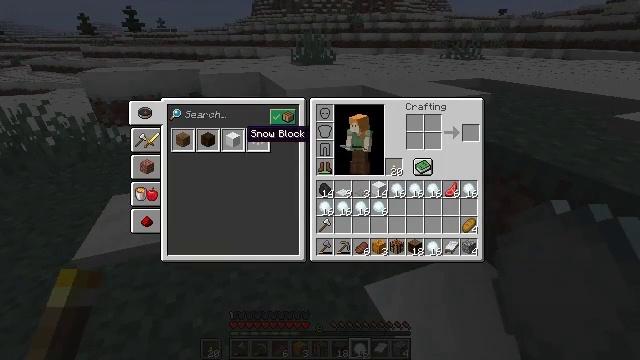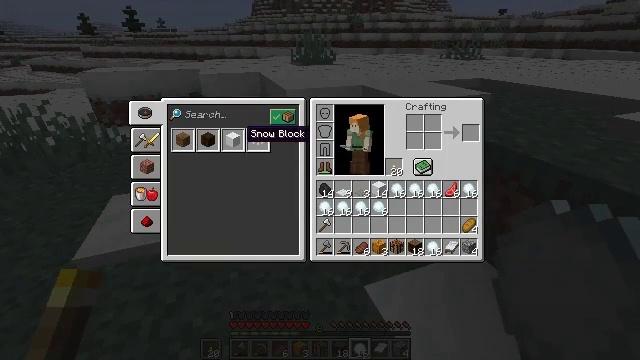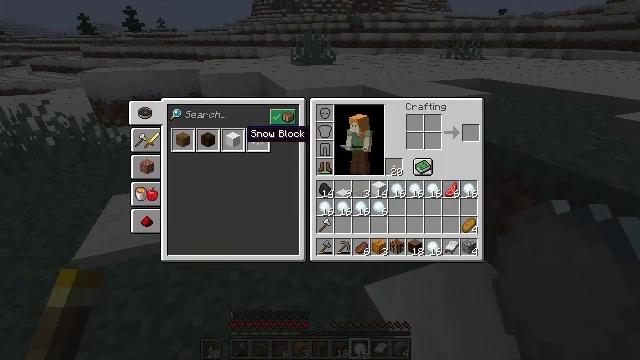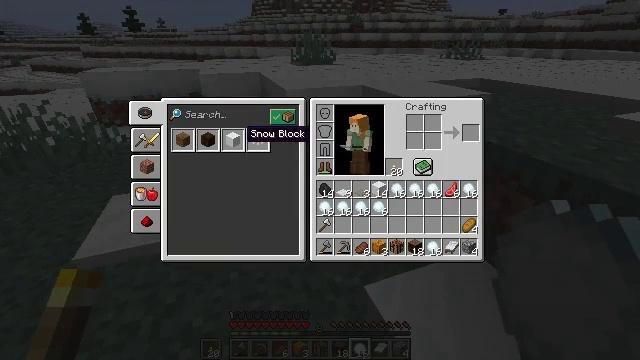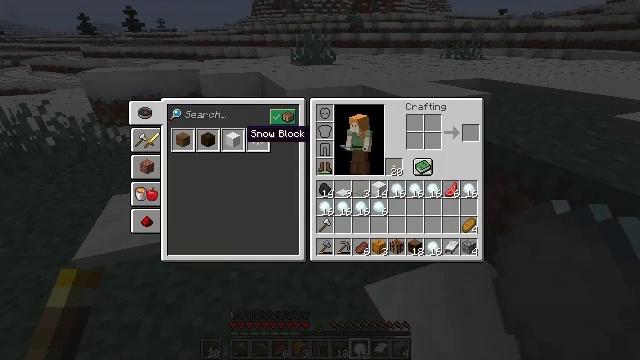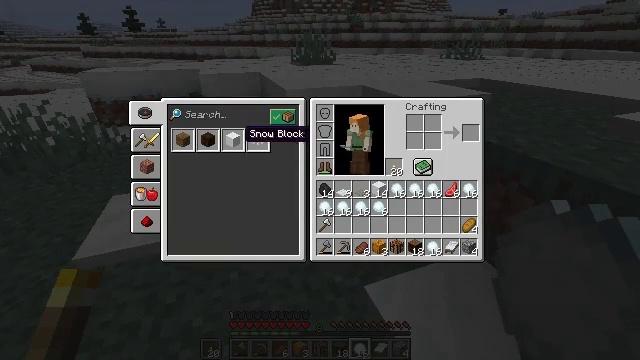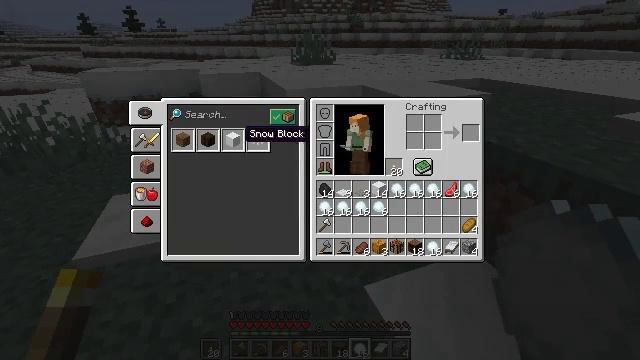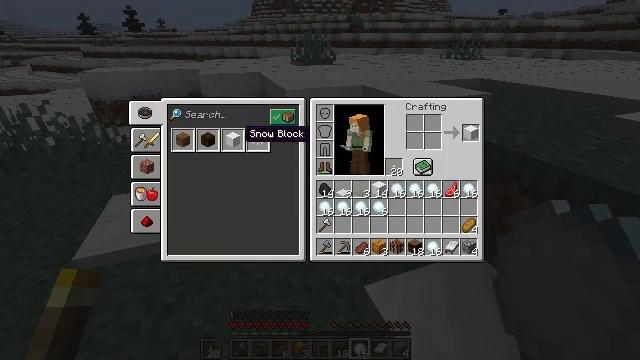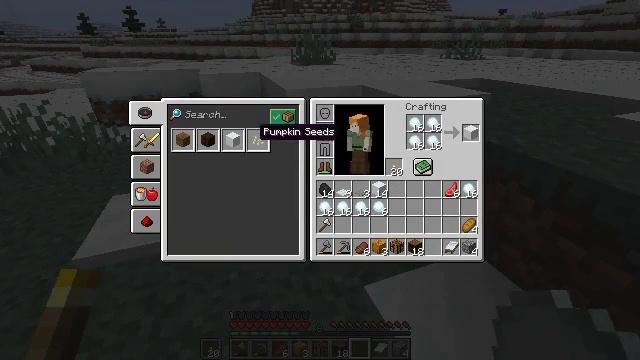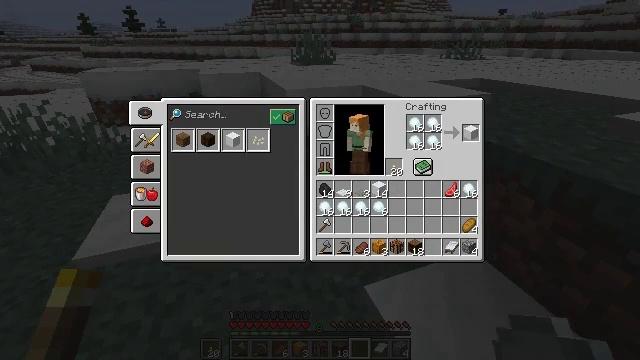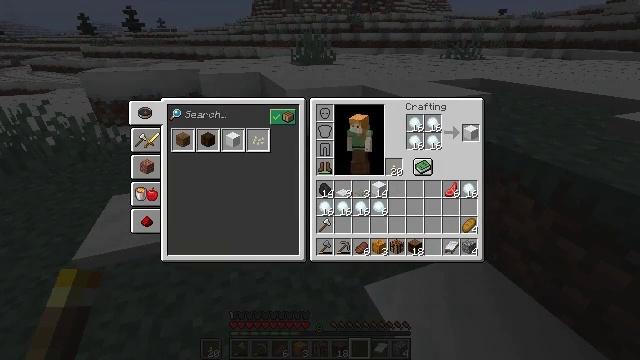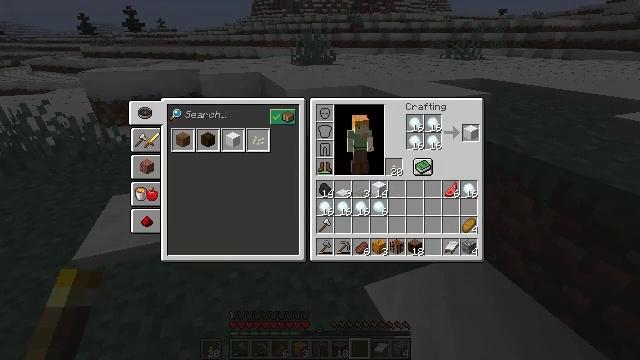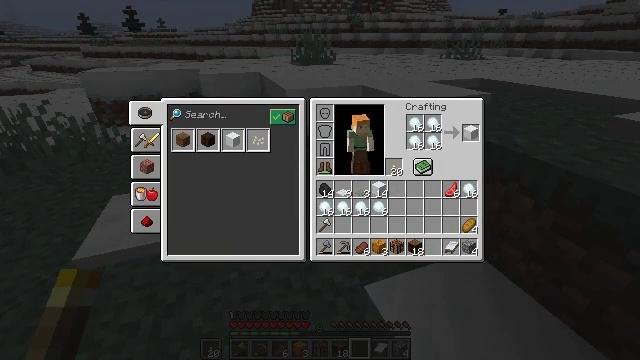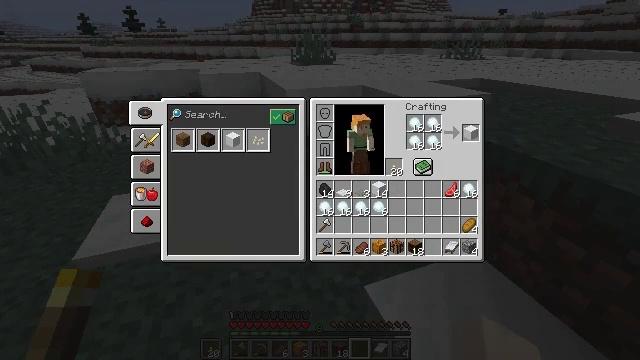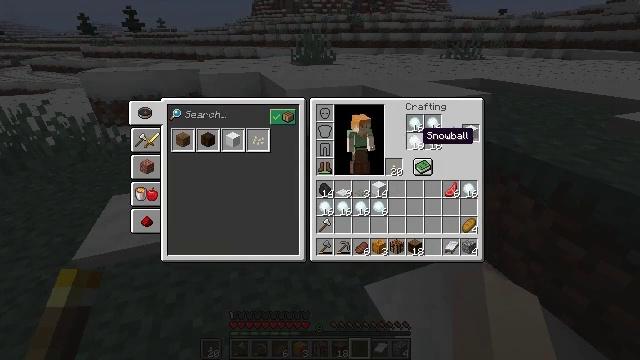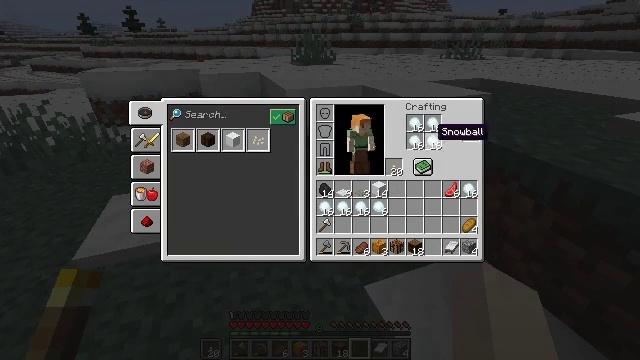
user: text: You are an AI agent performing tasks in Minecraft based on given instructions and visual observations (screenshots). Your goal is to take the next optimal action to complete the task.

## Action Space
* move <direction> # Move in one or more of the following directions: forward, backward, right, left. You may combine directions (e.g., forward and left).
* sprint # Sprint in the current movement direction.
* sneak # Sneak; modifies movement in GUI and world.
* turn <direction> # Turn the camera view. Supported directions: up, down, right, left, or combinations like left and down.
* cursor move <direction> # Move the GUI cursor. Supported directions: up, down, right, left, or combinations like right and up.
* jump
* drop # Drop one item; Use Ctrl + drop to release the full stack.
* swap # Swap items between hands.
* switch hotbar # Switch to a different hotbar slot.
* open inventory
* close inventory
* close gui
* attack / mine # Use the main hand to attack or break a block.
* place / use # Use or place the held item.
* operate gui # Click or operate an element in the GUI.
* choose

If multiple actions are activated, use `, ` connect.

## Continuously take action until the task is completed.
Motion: motion action
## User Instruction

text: Form a snow block by combining snowballs.
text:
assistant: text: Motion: sneak
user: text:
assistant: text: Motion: sneak, operate gui
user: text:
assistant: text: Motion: sneak, operate gui
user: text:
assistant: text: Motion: sneak, operate gui
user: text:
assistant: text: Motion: sneak, operate gui
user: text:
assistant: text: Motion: sneak
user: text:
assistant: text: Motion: sneak
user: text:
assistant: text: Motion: sneak, cursor move right
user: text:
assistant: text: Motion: sneak, cursor move right
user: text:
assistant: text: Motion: sneak, cursor move right
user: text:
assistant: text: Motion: sneak, cursor move right
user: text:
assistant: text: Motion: sneak, cursor move right
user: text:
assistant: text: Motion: sneak, cursor move right
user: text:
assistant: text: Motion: sneak, cursor move right
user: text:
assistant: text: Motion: sneak, cursor move right
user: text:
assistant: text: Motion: sneak, cursor move right
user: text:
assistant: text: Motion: sneak, cursor move right
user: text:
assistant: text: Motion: sneak
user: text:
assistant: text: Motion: sneak
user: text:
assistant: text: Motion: sneak
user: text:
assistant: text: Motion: sneak
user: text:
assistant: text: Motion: sneak
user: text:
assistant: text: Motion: sneak
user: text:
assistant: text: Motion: sneak, operate gui
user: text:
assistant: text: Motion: sneak, operate gui
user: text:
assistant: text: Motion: sneak, operate gui
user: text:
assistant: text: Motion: sneak, operate gui
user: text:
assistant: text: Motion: sneak
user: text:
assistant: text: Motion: sneak, cursor move left
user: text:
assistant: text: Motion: sneak, cursor move left and down